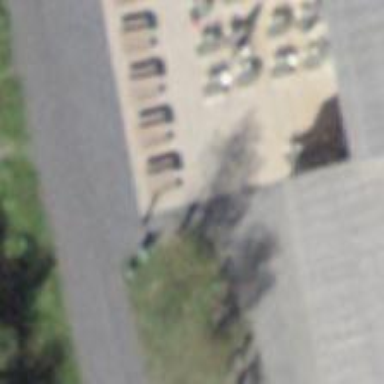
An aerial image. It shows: Charging station.